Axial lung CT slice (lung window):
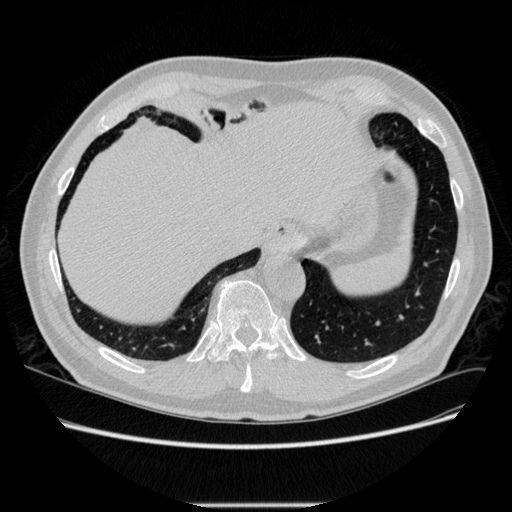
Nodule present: no